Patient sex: F
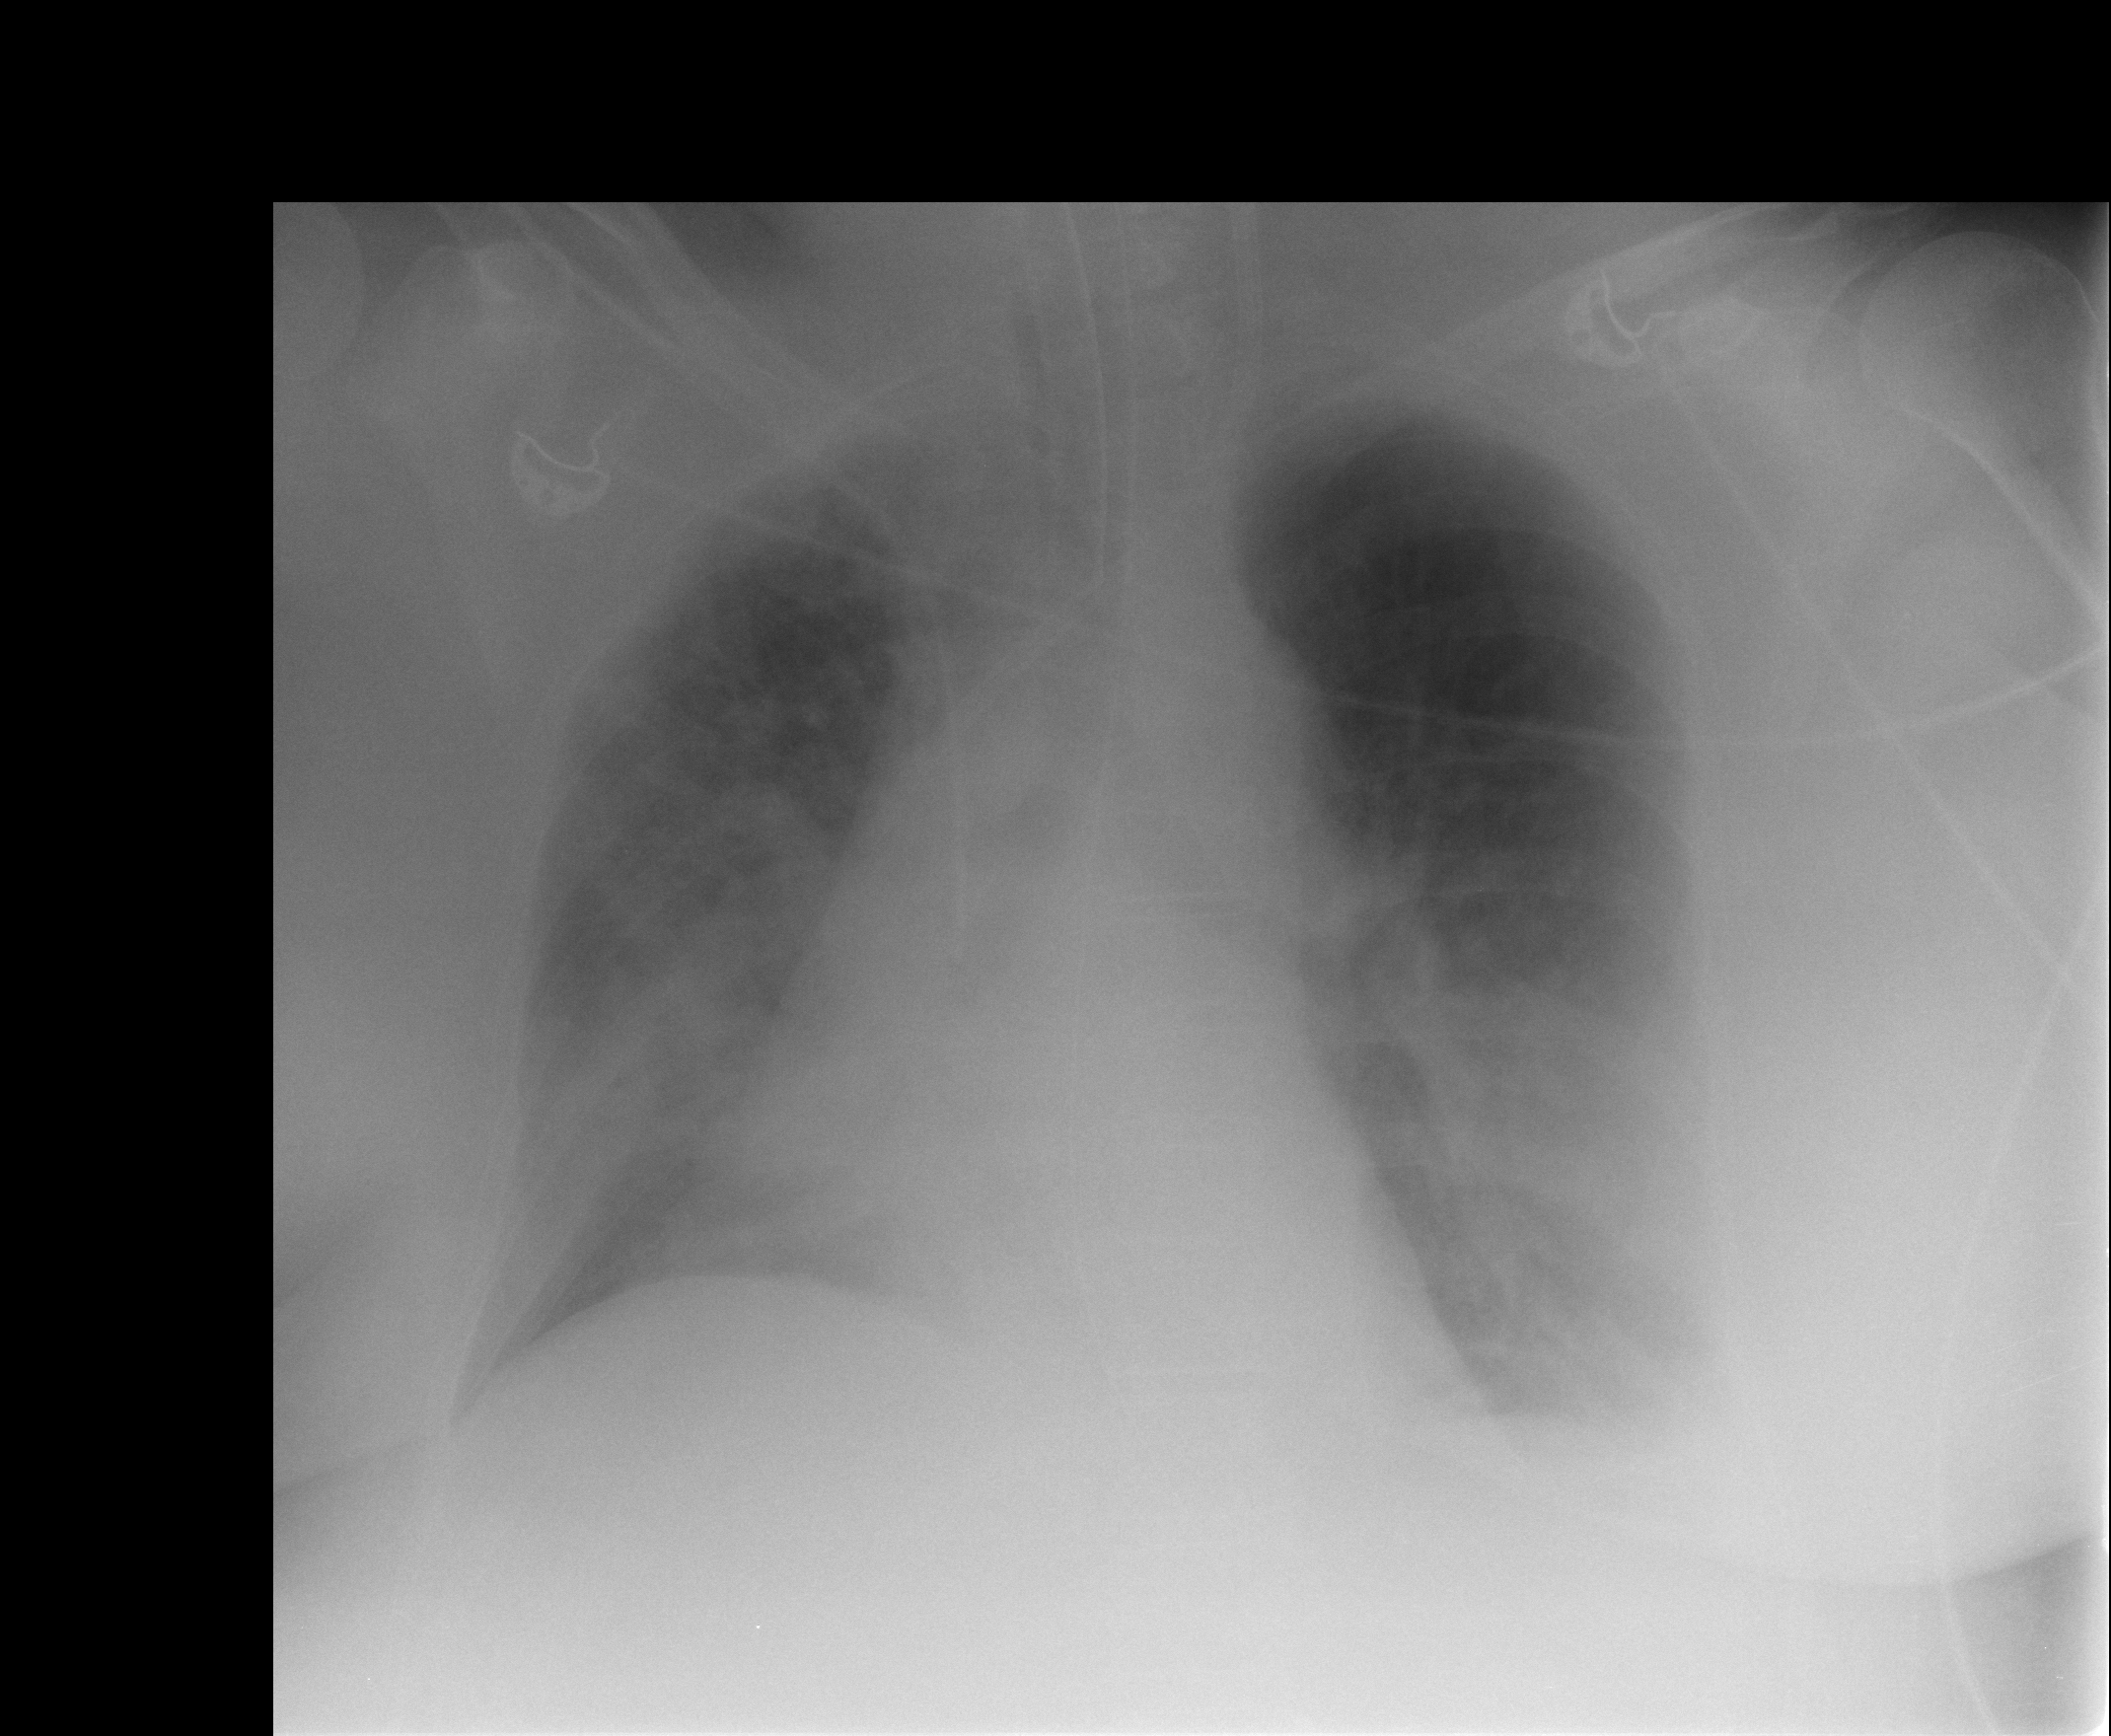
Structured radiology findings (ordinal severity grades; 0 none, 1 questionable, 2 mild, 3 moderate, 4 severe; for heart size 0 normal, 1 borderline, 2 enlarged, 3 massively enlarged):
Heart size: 0
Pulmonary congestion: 0
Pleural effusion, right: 1
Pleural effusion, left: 1
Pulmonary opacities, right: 3
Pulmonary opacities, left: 0
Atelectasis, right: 2
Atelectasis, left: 0